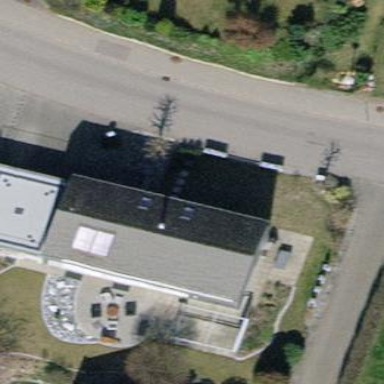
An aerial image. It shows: Gabled roof house.